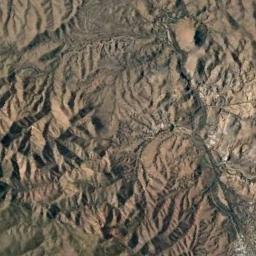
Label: mountain